Question: I know this is not a coding issue but since I found some Huffman questions here I am posting here since I still need this for my implementation. When doing extended Huffman coding, I understand that you do for example a1a1,a1a2,a1a3 etc and you do their probabilities times, however, how do you get the codeword? For example from the image below how do you get that 0.6400 = 0 and 0.0160 = 10101, etc?
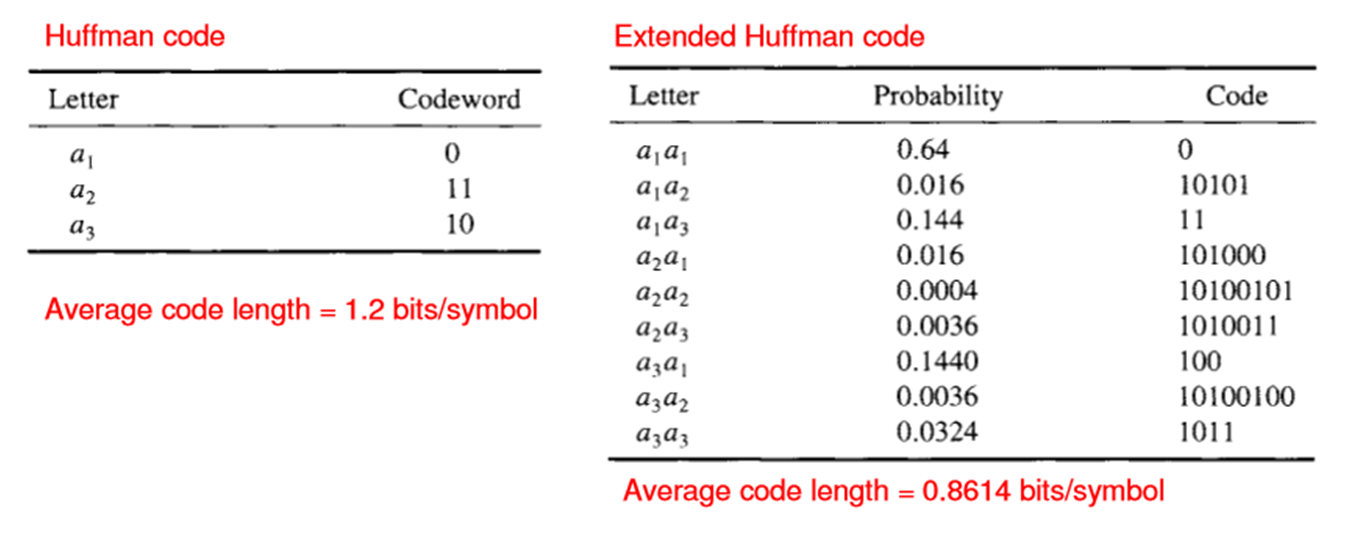
Answer: First, let me describe how a Huffman tree works, then I will explain how extended Huffman encoding works.
Some terms, 'codeword' means a sequence of bits in our encoded output, that has been compressed.
Terms like a1, a2 or a3 are our input characters, we can think of them as letters for now.
We have the two rules,
1. More common letters map to shorter code words than less likely to appear letters.
2. The two least likely letters have the same length code word.
These two requirements lead to a simple way of building a binary
tree describing an optimum prefix code - THE Huffman Code.
Start with the two most unlikely letters, we know their codewords will be 'p0' and 'p1' for some prefix 'p', now we merge them and consider them as one super-letter, and find the two least common
letters again.
Repeat until the prefix is empty.
Right, now for the extended code, we just group a sequence of letters, pairs in your example, and treat them as one letter in a much larger alphabet.
Source: <URL>